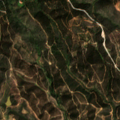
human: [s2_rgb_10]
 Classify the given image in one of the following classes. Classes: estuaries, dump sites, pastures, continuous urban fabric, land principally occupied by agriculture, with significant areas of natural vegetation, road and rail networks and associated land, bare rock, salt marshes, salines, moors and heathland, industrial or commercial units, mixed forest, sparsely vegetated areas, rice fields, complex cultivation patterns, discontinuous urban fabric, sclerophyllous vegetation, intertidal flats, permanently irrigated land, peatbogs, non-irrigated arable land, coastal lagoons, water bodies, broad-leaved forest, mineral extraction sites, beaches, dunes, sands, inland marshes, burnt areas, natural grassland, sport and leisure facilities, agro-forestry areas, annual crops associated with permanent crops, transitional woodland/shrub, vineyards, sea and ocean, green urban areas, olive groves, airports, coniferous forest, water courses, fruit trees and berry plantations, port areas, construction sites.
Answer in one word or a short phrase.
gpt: land principally occupied by agriculture, with significant areas of natural vegetation, broad-leaved forest, sclerophyllous vegetation